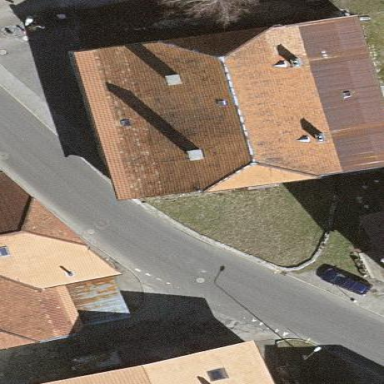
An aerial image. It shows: Half-hipped roof building.